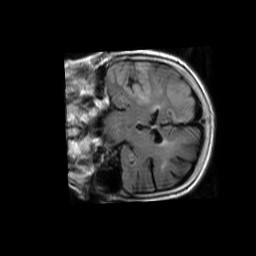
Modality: FLAIR
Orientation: coronal
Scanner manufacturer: philips
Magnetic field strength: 1.5 T
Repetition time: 6 s
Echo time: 0.12 s